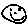
Label: smiley face